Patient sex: M
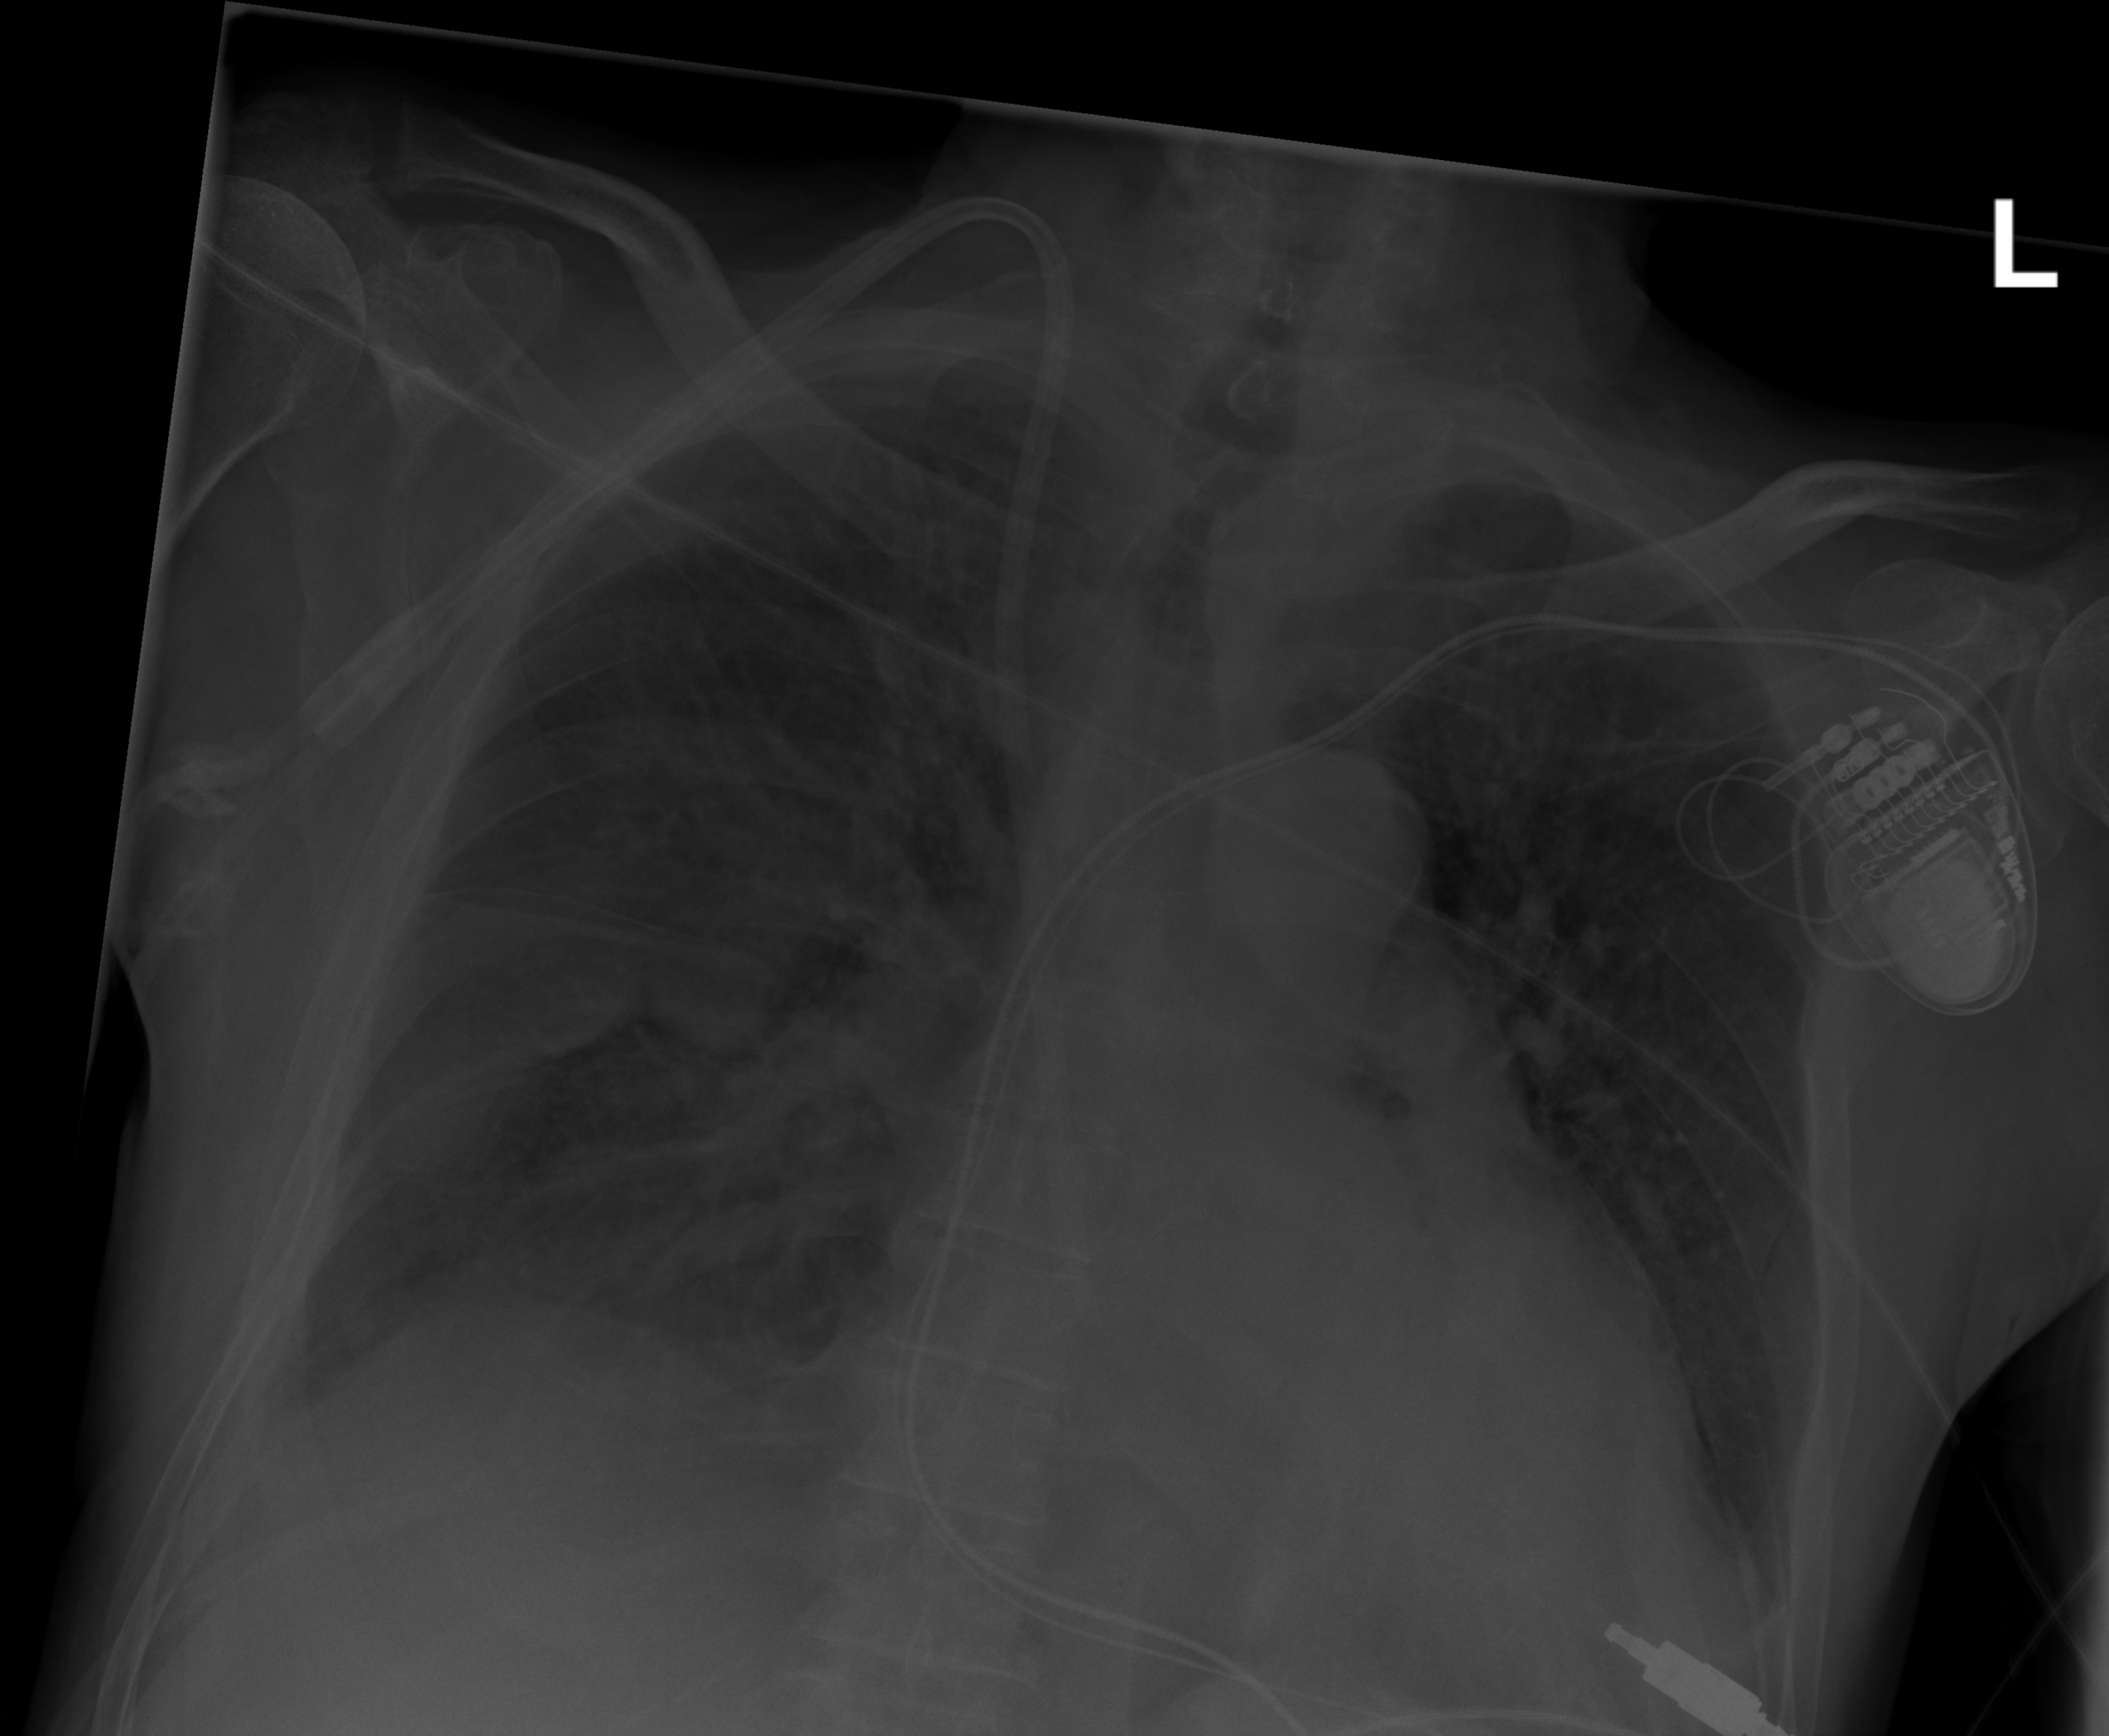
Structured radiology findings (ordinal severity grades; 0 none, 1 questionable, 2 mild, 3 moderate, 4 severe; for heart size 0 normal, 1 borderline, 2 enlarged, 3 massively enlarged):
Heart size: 1
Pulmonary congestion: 2
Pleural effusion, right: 3
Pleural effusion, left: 2
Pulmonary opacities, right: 1
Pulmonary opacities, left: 1
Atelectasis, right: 2
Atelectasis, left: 2